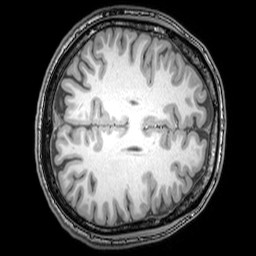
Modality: T1w
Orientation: axial
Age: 24
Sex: male
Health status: healthy
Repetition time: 0.081 s
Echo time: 0.037 s